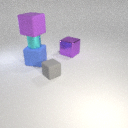
large blue rubber cube in front of large purple metal cube